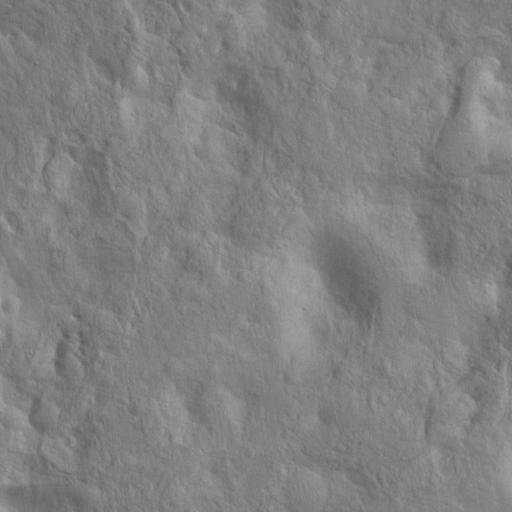
Objects detected: cone, cone, cone, cone